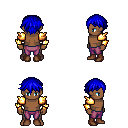
a pixel art fantasy rpg character, male body template, human, dark skin, gold arm armor, magenta pants, blue short bangs hairstyle, brown shoes, four views (front, back, left, right), 2x2 character sprite sheet, small pixel art, hard edges, no anti-aliasing